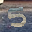
Label: 5